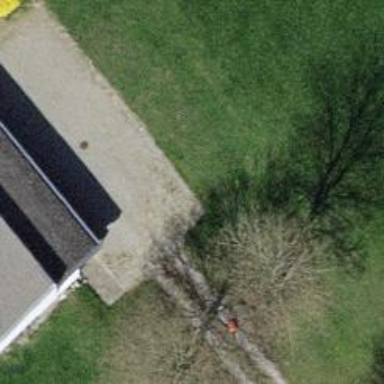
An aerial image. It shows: Unpaved driveway designated as service road.